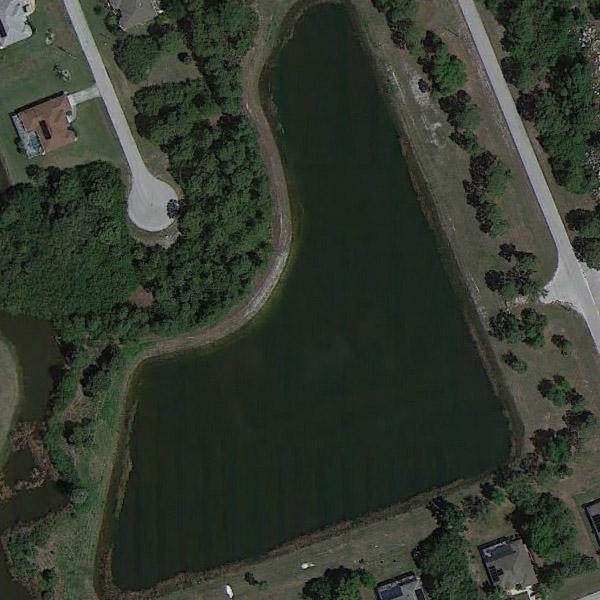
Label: Pond